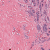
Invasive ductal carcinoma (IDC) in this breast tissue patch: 1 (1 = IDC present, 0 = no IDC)